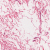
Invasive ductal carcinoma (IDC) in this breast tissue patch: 0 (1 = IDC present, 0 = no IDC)